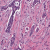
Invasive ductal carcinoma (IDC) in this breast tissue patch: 1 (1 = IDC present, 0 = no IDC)